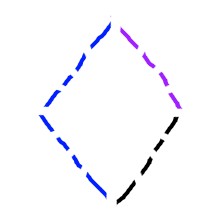
Shape: rhombus